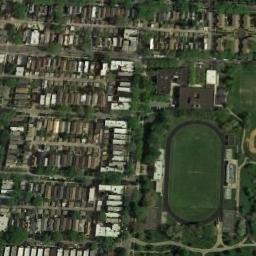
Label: ground_track_field